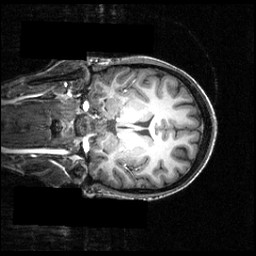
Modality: T1w
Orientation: coronal
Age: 25
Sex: female
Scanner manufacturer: siemens
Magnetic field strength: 3.951 T
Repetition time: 1.5 s
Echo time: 0.00335 s